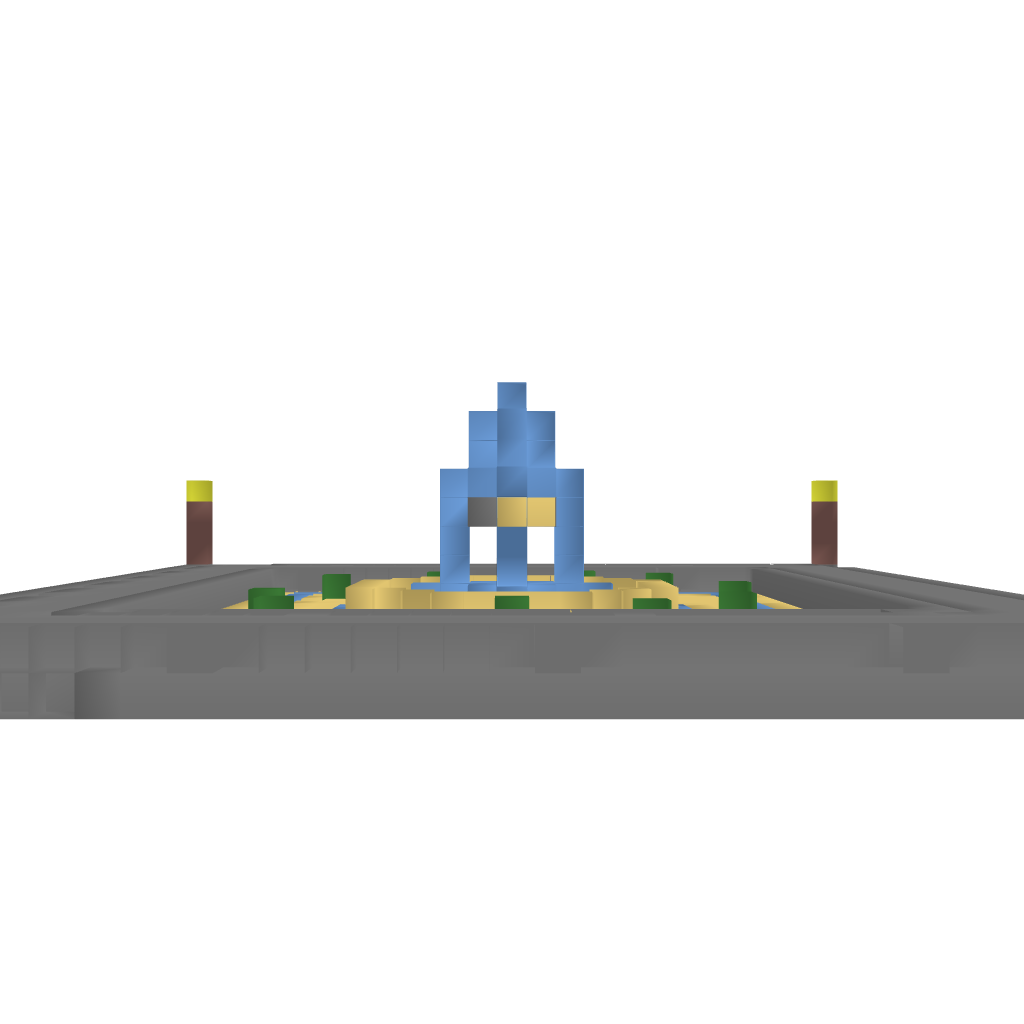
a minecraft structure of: Fountain good quality